Question: I have code which contains some nested array values:
'''
var descriptor models.Descriptor
_ = json.NewDecoder(r.Body).Decode(&descriptor)
result, _ := collectionDescriptor.InsertOne(context.TODO(), descriptor)
type Descriptor struct {
Id string 'json:"id" bson:"id"'
Type string 'json:"type,omitempty" bson:"type,omitempty"'
Name string 'json:"name,omitempty" bson:"name,omitempty"'
Version string 'json:"version,omitempty" bson:"version,omitempty"'
Modules []string 'json:"modules,omitempty" bson:"modules,omitempty"'
Configs []Config 'json:"configs" bson:"configs"'
}
type Config struct {
Id string 'json:"id" bson:"id"'
Type string 'json:"type,omitempty" bson:"type,omitempty"'
Name string 'json:"name,omitempty" bson:"name,omitempty"'
Protocol []Protocols 'json:"protocol" bson:"protocol"'
}
type Protocols struct {
Id string 'json:"id" bson:"id"'
Type string 'json:"type,omitempty" bson:"type,omitempty"'
Name string 'json:"name" bson:"name,omitempty"'
Items []Itemes 'json:"items" bson:"items"'
}
descriptor.Configs[0].Protocol[0] = nil
config = descriptor.Configs[0]
_ = json.NewDecoder(r.Body).Decode(&config)
conf, errr := collectionConfigDes.InsertOne(context.TODO(), config)
json.NewEncoder(w).Encode(conf)
'''
I want to remove the value in 'descriptor.configs[0].protocol' to be an empty array or an empty string. which I will then send to MongoDB. JSON form like below

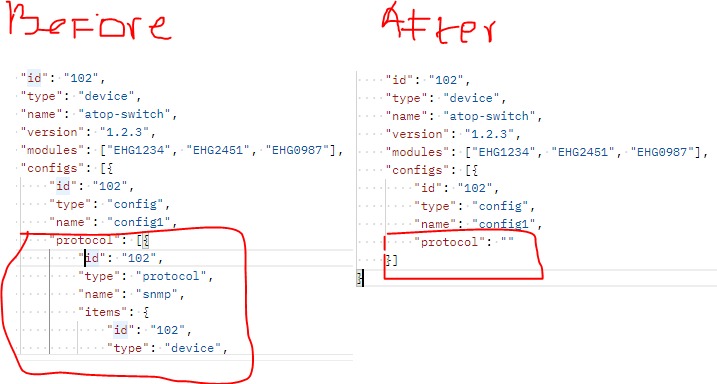
Answer: If I'm getting the problem statement correctly, you are trying to read the json data from 'response.Body', make a field nil/empty, and then insert into MongoDB. If that is what it is, then
1. I'm not sure why you are making the field nil before decoding. It should be:
'''
config := Descriptor{}
json.NewDecoder(r.Body).Decode(&desc)
config.Protocol[0] = nil
// or if decoding and encoding Descriptor or slice of it
// which is handy for updating the record in DB
desc := Config{}
json.NewDecoder(r.Body).Decode(&config)
desc[0].Configs[0].Protocol = nil
'''
| Before | After |
| ------ | ----- |
| | |
Different approaches (on JSON) are,
1.1. Remove 'omitempty' from 'Protocol' field. This gives null in JSON.
'''
Protocol []Protocols 'json:"protocol" bson:"protocol"'
'''
1.2. Remove 'omitempty' like above; and use 'make' as @Sangria mentioned. This gives empty array/slice in JSON.
'''
desc[0].Configs[0].Protocol = make([]Protocols, 0)
'''
| Null Value | Empty Array |
| ---------- | ----------- |
| | |
This works for JSON at least. Is there any issue to insert the same into Mongo? Try the 3 possibilities.
1. Doesn't matter if you are storing the record as a new one. But in case of editing the existing, you should be using collection.UpdateOne() in Mongo.